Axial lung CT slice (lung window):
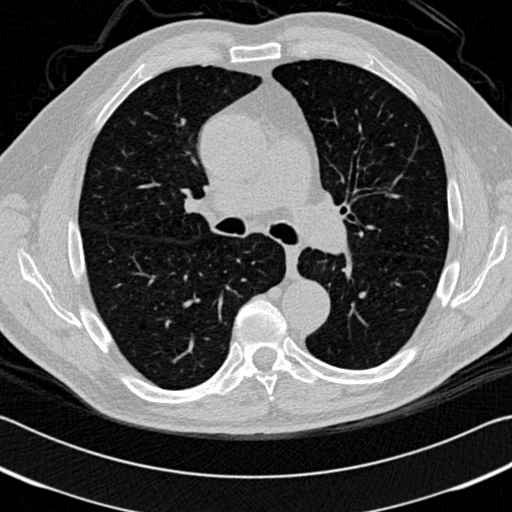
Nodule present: no